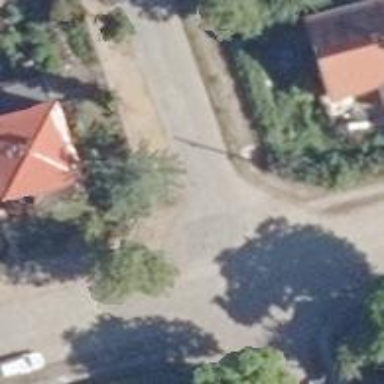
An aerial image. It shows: Residential road.